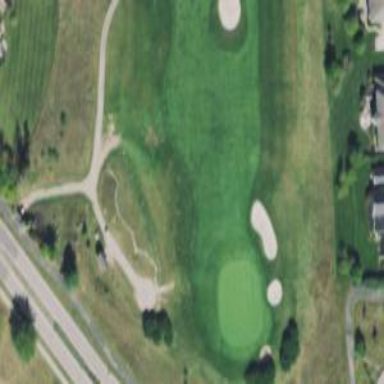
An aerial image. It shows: View of golf hole.